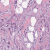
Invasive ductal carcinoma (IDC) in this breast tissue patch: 1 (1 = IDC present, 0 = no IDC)